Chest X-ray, AP view. Patient: 8 years old, sex F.
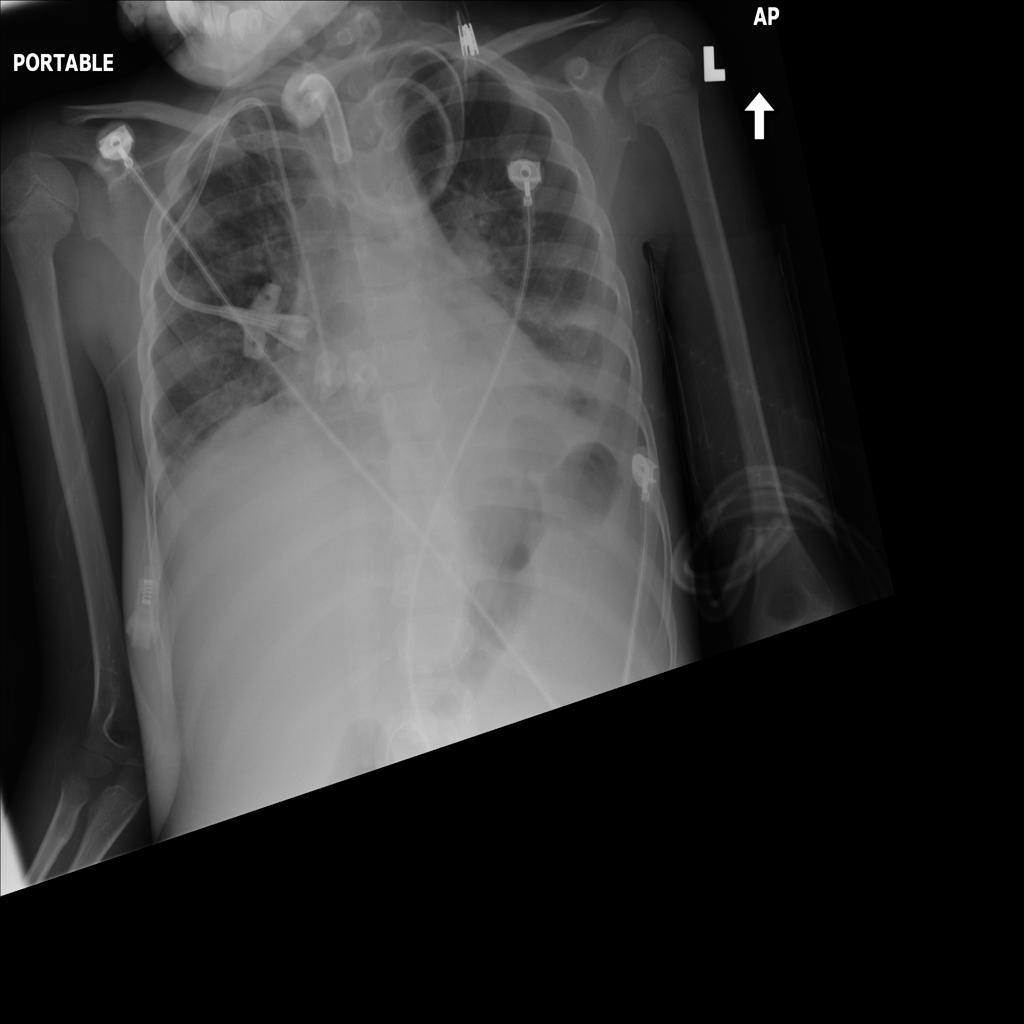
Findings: No Finding